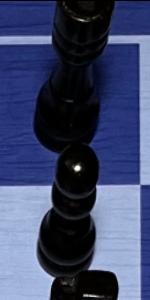
Label: Pawn_Black